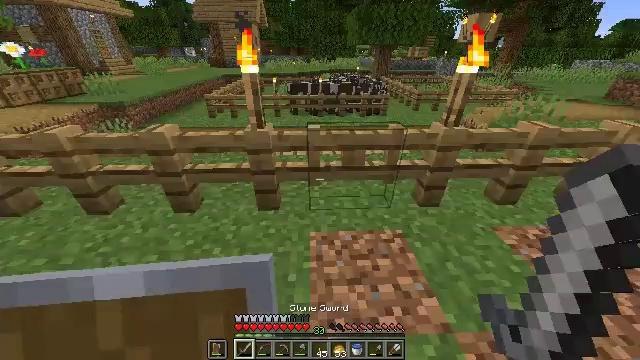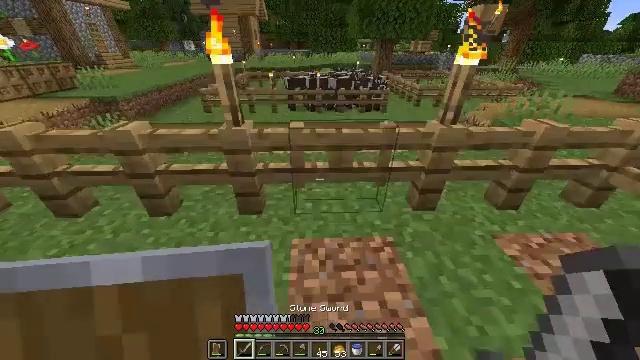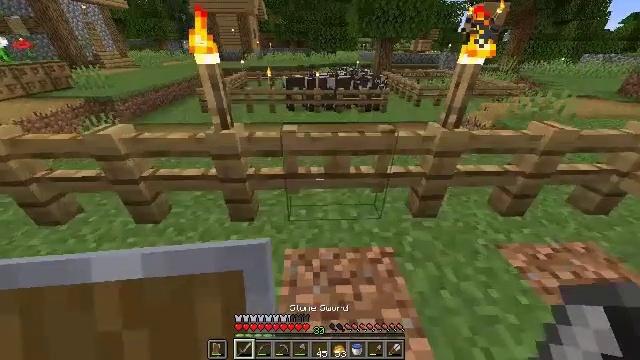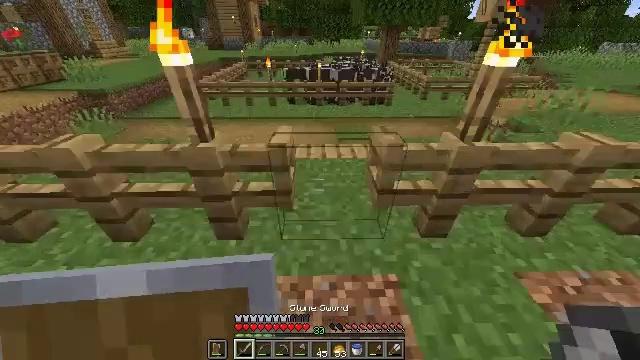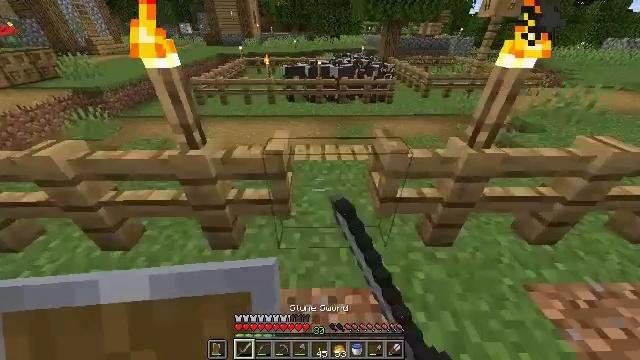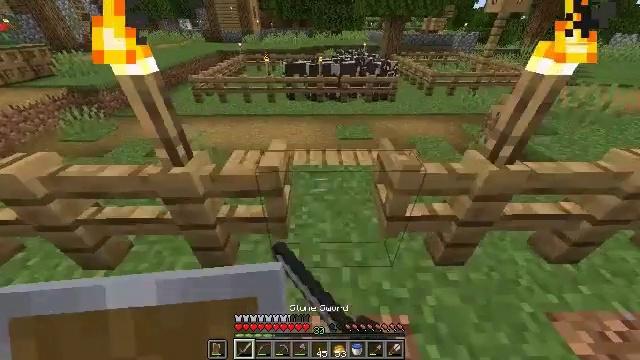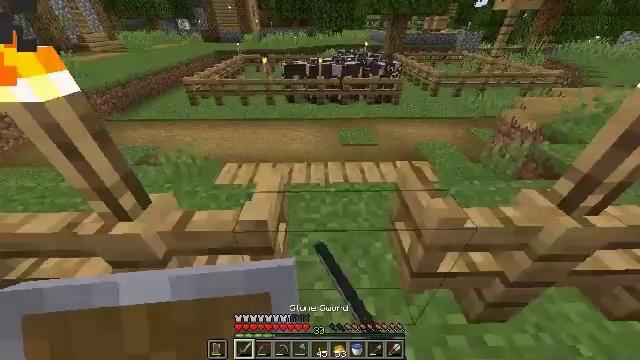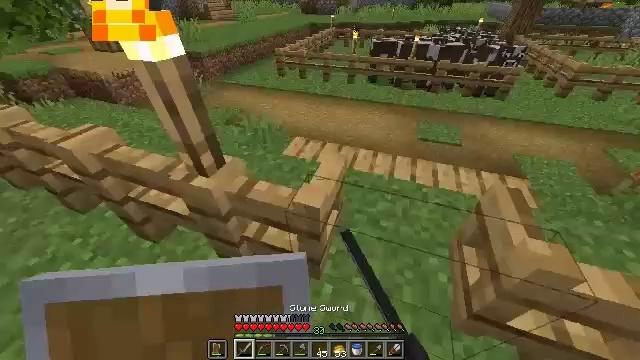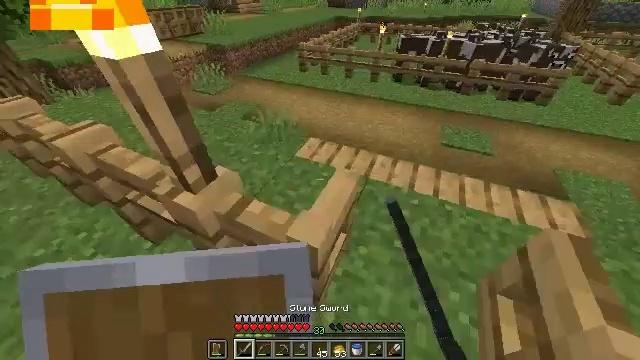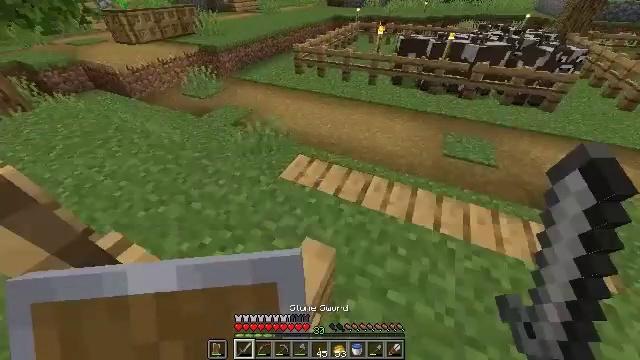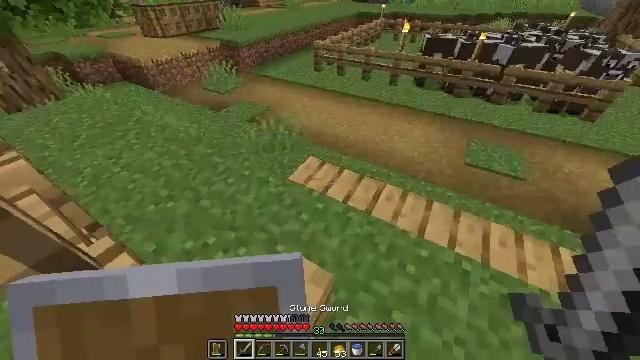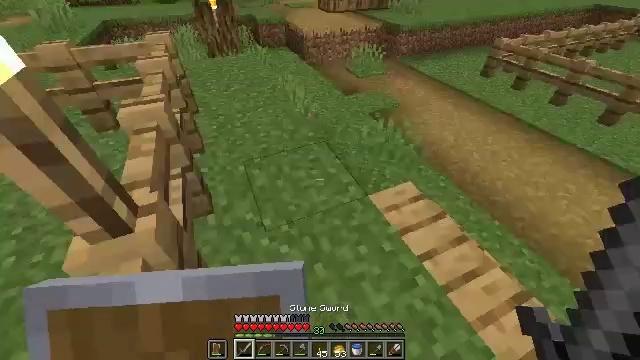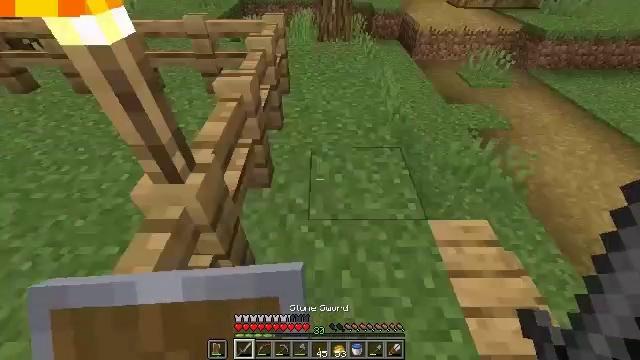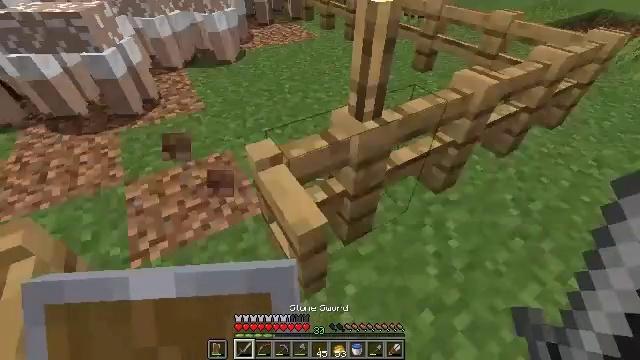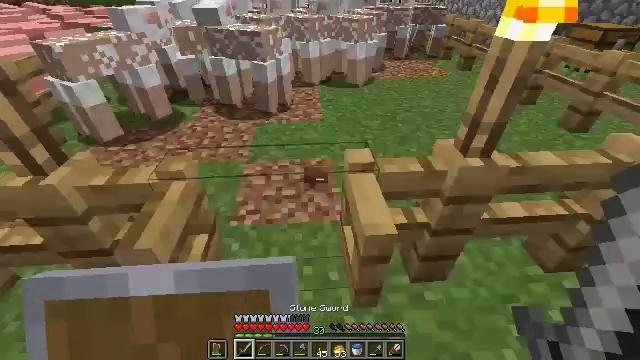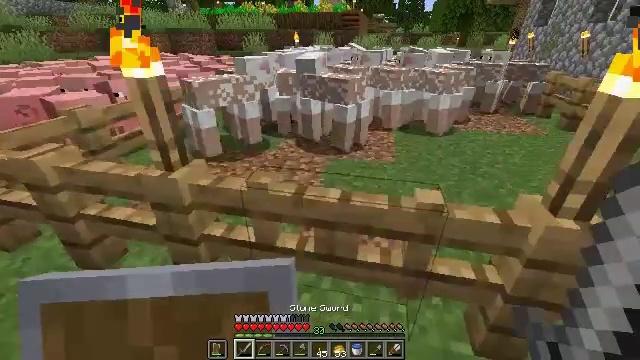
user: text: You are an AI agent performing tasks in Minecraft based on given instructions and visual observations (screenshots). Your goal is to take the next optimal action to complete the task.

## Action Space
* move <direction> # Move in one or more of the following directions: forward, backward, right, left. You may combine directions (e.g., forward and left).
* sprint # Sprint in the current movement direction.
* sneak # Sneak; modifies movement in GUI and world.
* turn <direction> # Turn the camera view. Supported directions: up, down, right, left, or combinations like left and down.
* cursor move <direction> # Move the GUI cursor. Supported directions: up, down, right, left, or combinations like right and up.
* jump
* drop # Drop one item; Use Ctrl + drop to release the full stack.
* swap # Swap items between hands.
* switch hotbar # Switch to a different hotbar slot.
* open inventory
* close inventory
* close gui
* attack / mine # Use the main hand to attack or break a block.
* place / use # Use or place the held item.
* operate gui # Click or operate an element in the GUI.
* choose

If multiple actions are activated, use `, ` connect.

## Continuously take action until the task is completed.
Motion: motion action
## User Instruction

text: Collect the oak trapdoor for re-use.
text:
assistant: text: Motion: move forward and move right, turn down
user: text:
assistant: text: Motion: move forward
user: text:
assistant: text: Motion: move forward, turn down, use / place
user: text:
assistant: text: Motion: move forward
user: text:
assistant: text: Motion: move forward
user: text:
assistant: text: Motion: move forward
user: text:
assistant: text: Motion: move forward, turn left and down
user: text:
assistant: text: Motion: move forward, turn left and down
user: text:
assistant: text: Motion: move forward
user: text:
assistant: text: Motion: move forward and move right, turn left
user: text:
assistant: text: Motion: move forward and move right, turn left
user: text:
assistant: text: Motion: move back and move right, turn left
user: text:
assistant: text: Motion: move back and move right, turn left
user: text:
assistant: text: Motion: move back, turn left and up
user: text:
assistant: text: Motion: turn left and up, use / place
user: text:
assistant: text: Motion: turn left and up, use / place
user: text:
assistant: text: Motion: no_op
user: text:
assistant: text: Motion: no_op
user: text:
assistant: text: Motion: no_op
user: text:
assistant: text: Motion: turn left
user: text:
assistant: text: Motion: no_op
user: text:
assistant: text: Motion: turn left and down
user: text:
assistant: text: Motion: turn left and down
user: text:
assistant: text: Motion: no_op
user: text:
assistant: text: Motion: no_op
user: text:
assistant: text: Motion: no_op
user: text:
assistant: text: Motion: turn left and up
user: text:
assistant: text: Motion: turn left and up
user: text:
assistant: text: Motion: turn left and up
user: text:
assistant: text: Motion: no_op